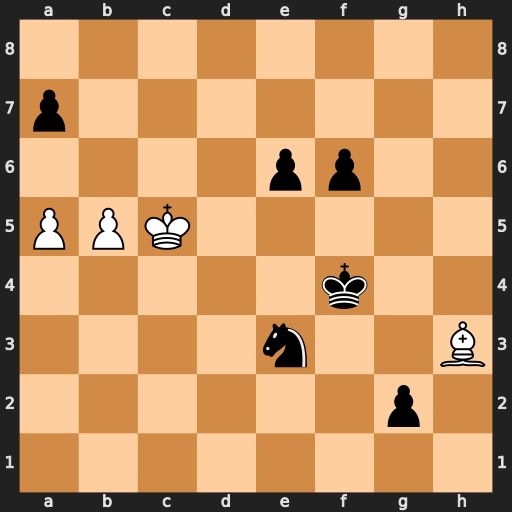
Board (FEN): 8/p7/4pp2/PPK5/5k2/4n2B/6p1/8
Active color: w
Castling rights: -
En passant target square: -
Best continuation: Bxg2 Nxg2 b6 axb6+ axb6